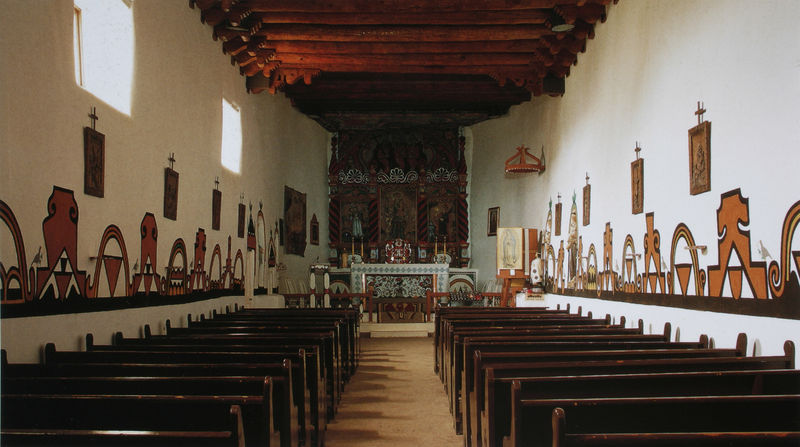
Titel: Kircheninnenraum
Standort: Old Laguna Pueblo (New Mexico)
Institution: San José
Schlagwörter: dunkel, gemälde, schatten, weiß, dreieck, ocker, braun, fenster, hell, holz, lampe, licht, orange, raum, schwarz, türkis, malerei, muster, ornament, wand, architektur, barock, bild, innenraum, kirche, sonne, interieur, decke, innen, schiff, bilder, moderne, abstrakt, afrika, modern, bank, figuren, gestühl, dekor, ornamente, wandgemälde, wandmalerei, staffelei, kerzen, balken, halle, foto, fotografie, rechtecke, bögen, wände, karos, gang, kreuz, rechteck, zentralperspektive, holzdecke, beten, gebet, altar, bänke, reihen, fries, geometrisch, chorschranke, kirchenschiff, mittelgang, kirchenbänke, mittelschiff, kreuze, putz, kanzel, altarraum, andacht, dorfkirche, romanik, weihrauch, sonnenschein, chor, kapelle, tapisserie, heilige, bemalung, maria, reliefs, dreiecke, geometrie, volkskunst, altarbild, holzbalken, osten, motive, kreuzgang, nischen, sitzbänke, sitzreihen, geschmückt, deckenbalken, schalldeckel, mensa, wandbemalung, lebendig, malereien, rustikal, flachdecke, holzbänke, katholisch, skandinavien, getüncht, wiß, altartisch, kreuzweg, altardecke, südamerika, leidensweg, altartuch, gemädle, unkonventionell, ambo, heiligenbilder, altarwand, votivbilder, bilf, braun und weiß, erfrischend, heulige, holzdedcke, holzedecke, ikonostas, kirceh, kreuzwegandacht, kleine fenster, kirchengestühl, kreizweg